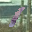
Label: 1